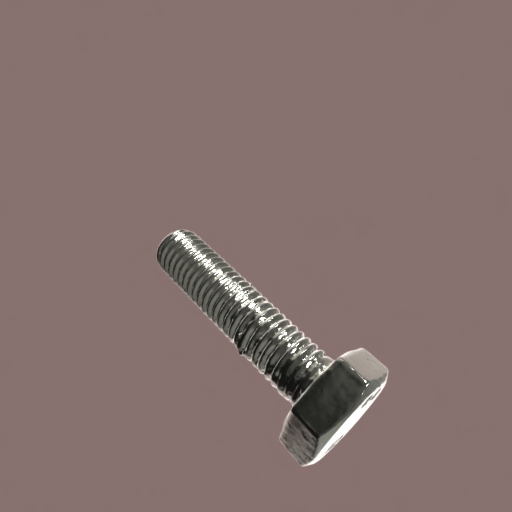
Label: bolt